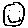
Label: smiley face